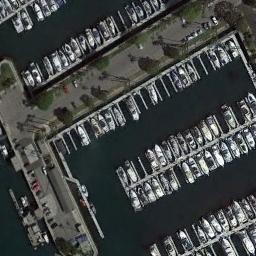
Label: harbor